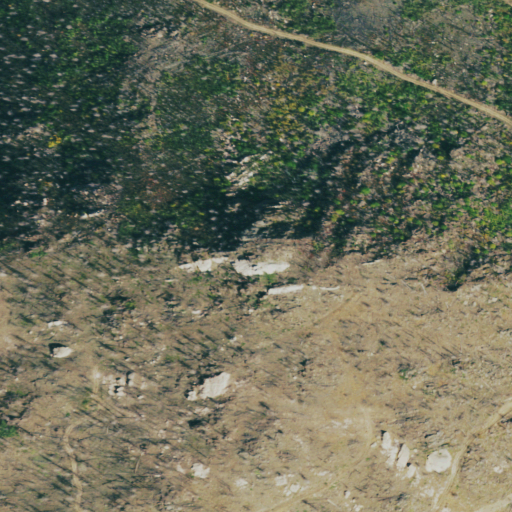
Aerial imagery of mountain in Colorado named Mount Ethel containing grassland and shrub